Question: There are some blocks in the picture. Find the smallest square area that can place all the small blocks in the area in a suitable way without overlapping. Return the length of the square side.
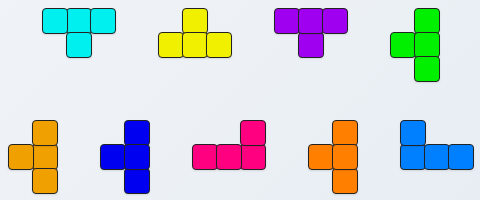
Answer: 7